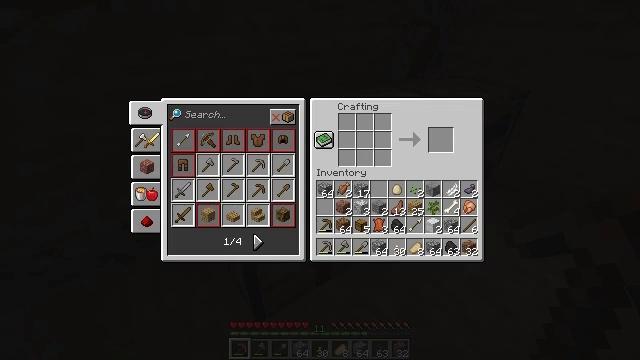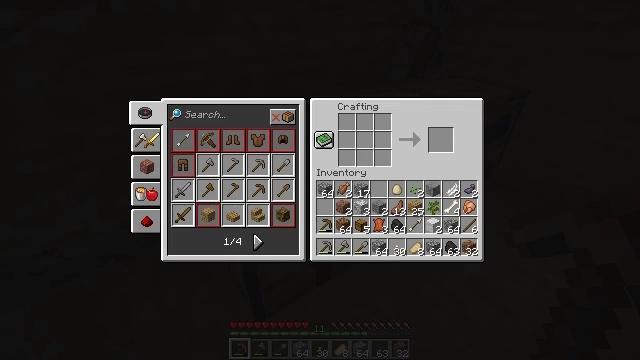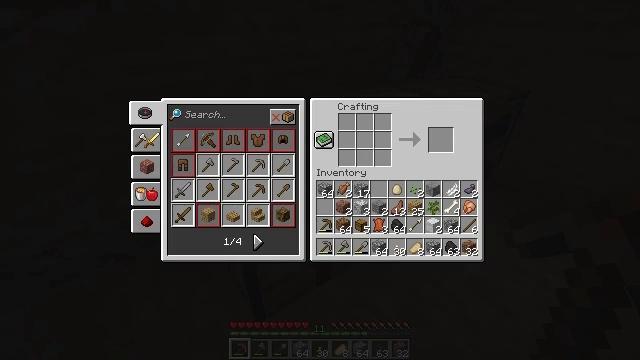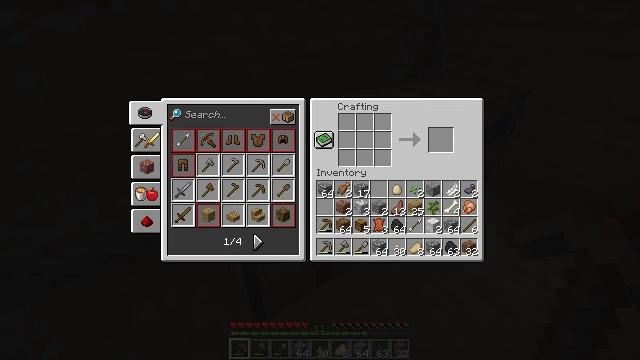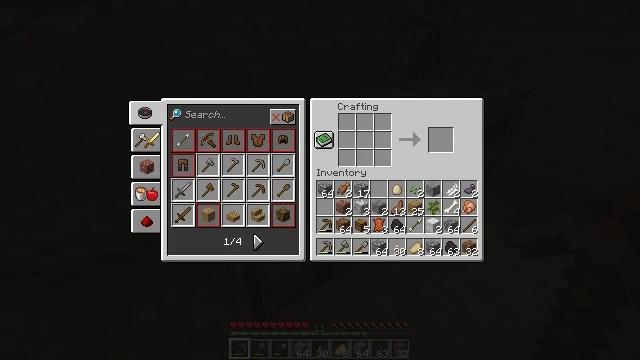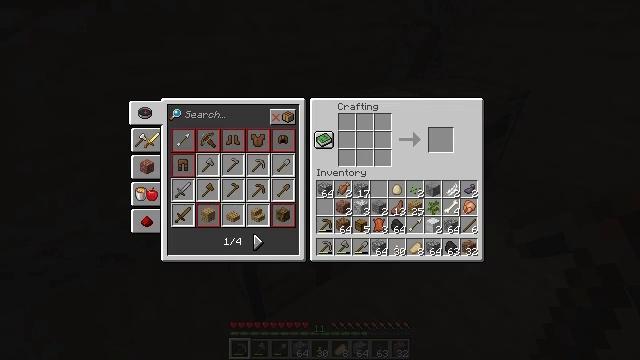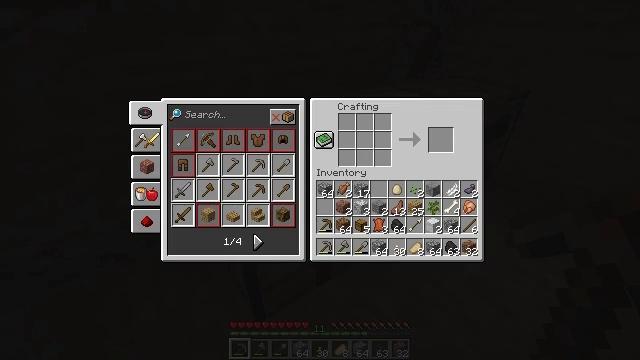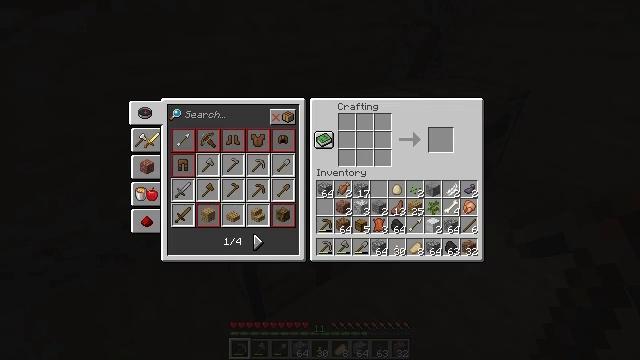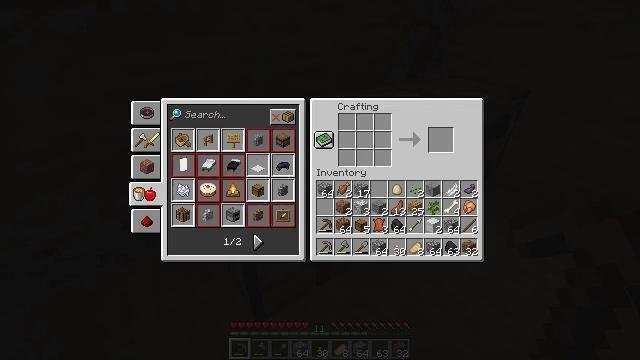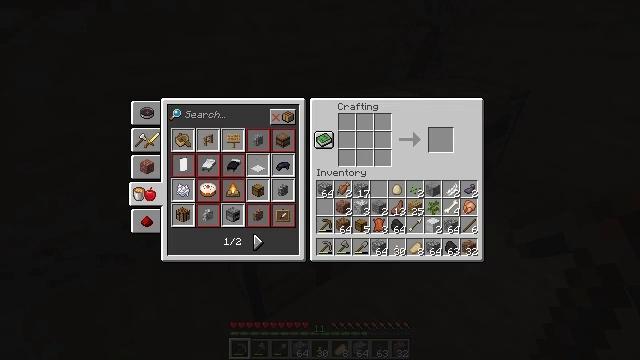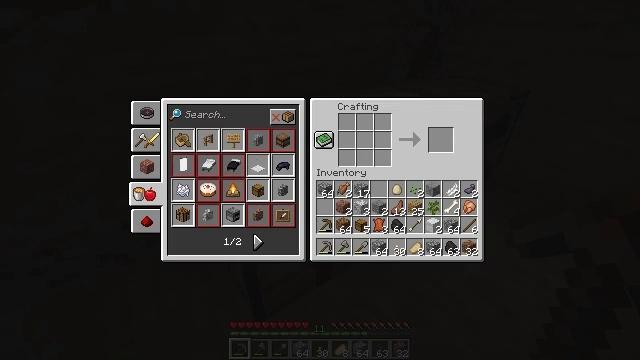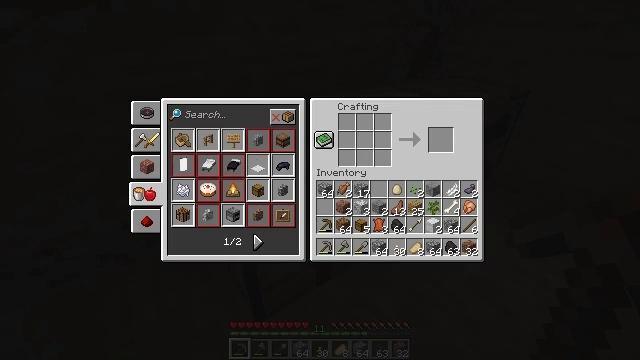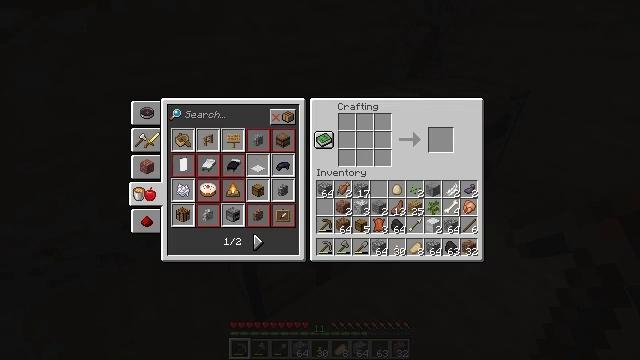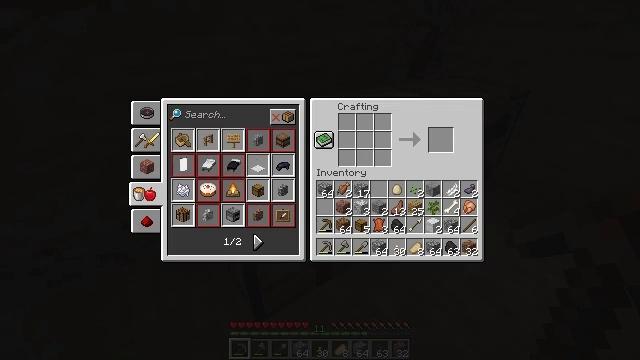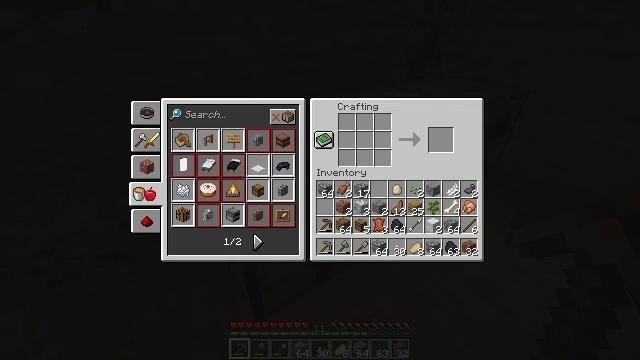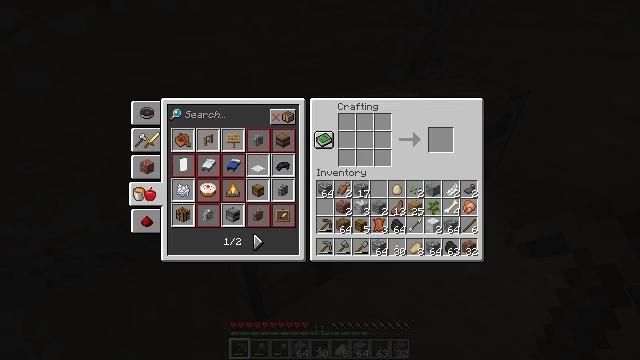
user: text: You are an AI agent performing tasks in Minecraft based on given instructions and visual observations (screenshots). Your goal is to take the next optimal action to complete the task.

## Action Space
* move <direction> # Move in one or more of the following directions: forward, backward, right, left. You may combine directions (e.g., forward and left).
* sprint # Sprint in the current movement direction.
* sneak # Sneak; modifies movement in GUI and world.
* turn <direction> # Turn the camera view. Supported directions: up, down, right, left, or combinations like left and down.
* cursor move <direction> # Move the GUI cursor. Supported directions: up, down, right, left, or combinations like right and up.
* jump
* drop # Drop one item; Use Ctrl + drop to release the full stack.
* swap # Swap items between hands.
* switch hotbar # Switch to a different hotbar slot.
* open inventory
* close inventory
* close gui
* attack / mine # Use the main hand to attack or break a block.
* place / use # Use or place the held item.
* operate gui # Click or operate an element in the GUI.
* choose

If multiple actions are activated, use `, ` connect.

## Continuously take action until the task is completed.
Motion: motion action
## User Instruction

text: Make a white carpet on the crafting table.
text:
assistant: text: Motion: cursor move left
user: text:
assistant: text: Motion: cursor move left
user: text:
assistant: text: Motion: no_op
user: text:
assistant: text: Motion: no_op
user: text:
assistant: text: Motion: no_op
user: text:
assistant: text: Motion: no_op
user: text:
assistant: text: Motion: no_op
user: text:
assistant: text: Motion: operate gui
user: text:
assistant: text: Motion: operate gui
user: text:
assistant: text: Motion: no_op
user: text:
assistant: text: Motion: no_op
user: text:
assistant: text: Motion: no_op
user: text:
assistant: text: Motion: no_op
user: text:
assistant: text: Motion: no_op
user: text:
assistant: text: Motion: no_op
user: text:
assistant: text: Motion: cursor move right
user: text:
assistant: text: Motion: no_op
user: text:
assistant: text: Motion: no_op
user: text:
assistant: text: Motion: no_op
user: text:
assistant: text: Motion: no_op
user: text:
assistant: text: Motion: no_op
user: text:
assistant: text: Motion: no_op
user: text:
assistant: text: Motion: no_op
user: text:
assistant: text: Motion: no_op
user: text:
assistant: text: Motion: no_op
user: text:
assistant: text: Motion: no_op
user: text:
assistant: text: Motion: no_op
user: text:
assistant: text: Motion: no_op
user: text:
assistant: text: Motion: no_op
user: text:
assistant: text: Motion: cursor move right